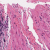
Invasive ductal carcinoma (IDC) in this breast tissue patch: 0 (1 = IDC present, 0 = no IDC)